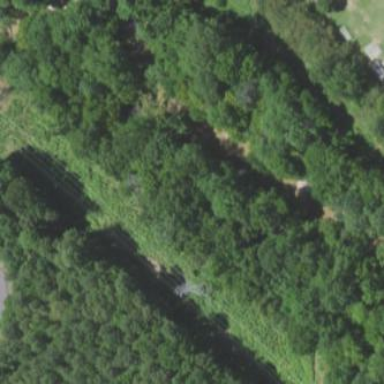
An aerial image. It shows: Mixed woodland area with variety of leaf types and cycles.